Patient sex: F
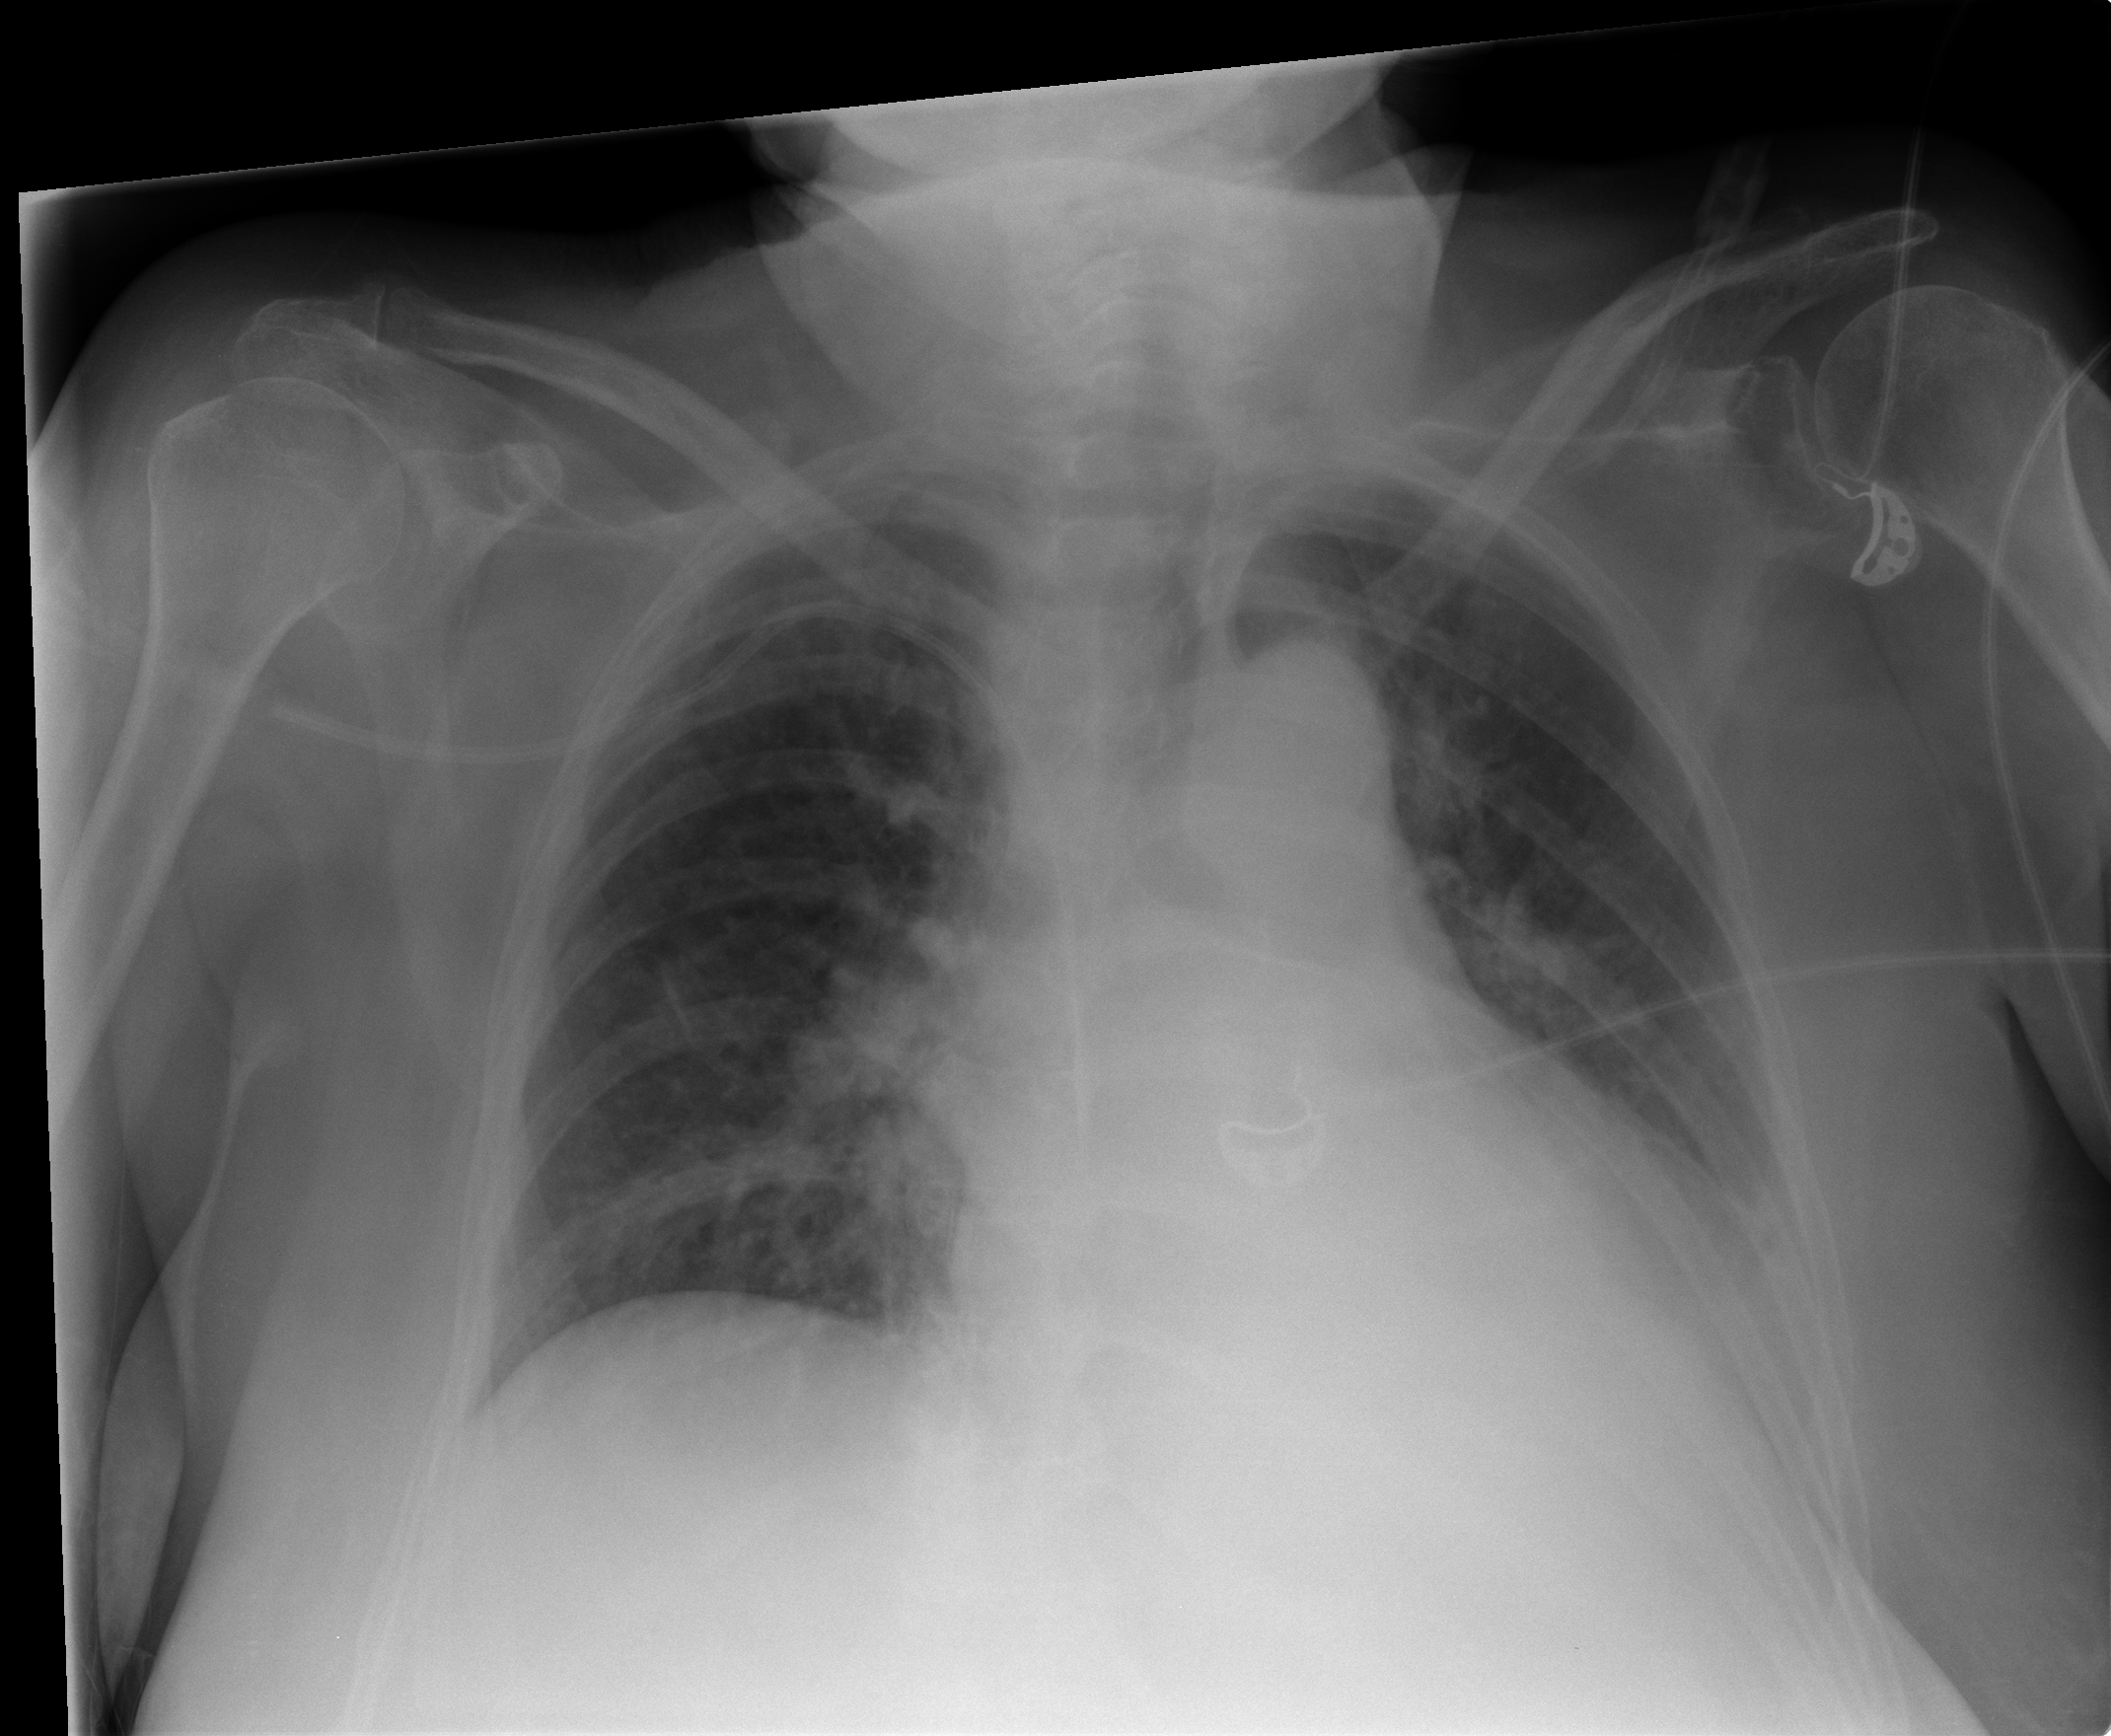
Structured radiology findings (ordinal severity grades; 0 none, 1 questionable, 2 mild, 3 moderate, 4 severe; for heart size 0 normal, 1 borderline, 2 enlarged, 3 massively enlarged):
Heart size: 2
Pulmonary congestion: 1
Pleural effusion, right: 0
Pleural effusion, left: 1
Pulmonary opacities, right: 0
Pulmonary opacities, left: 0
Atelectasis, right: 0
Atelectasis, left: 2